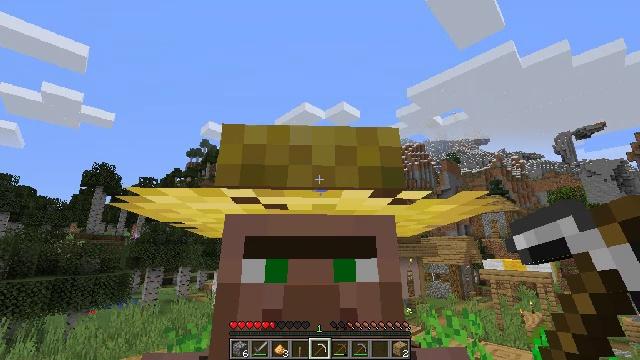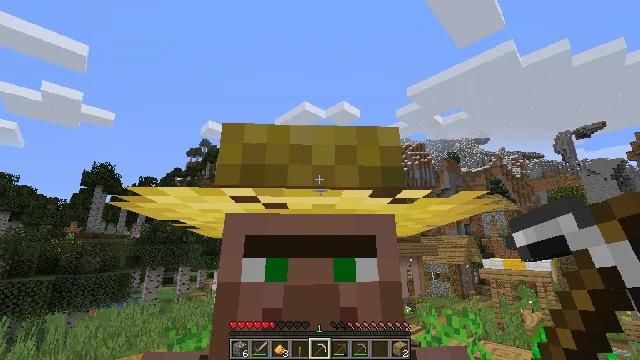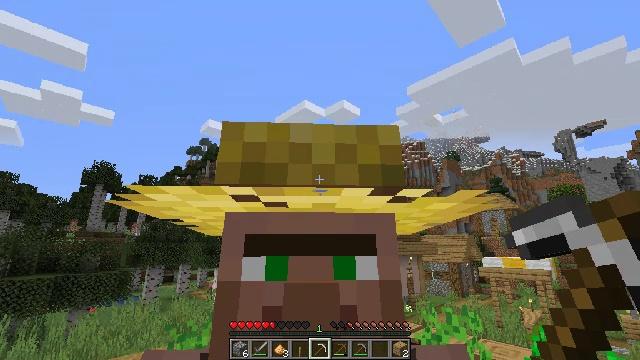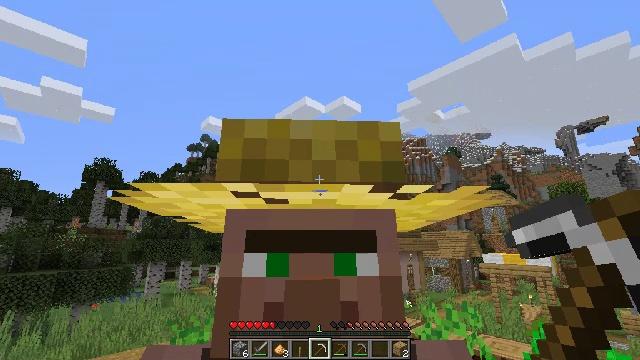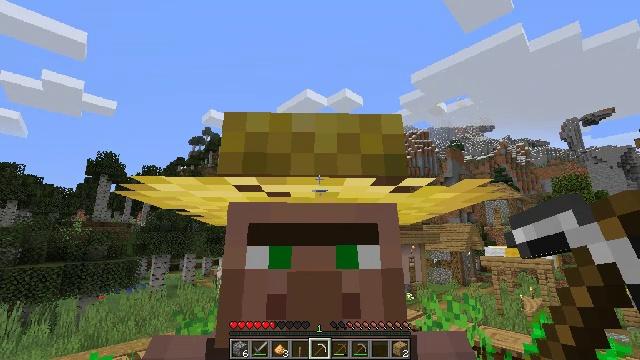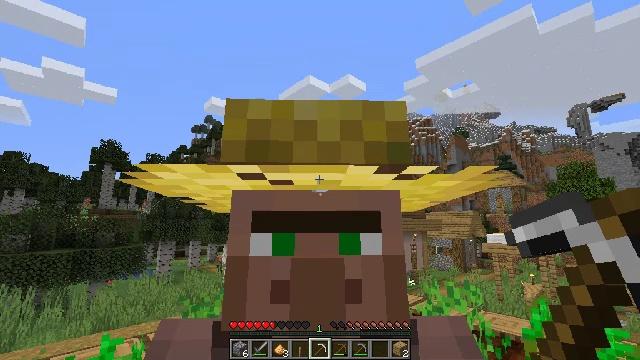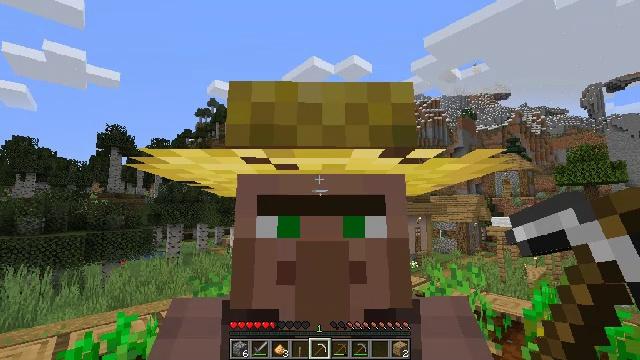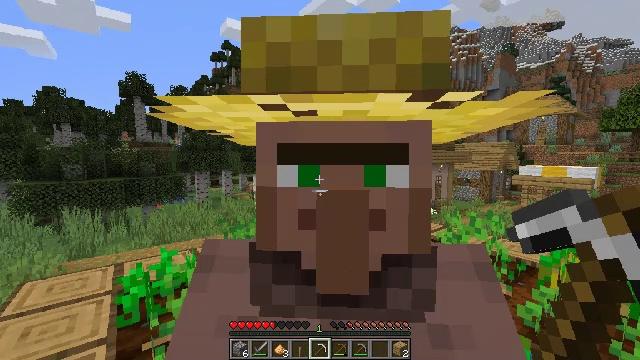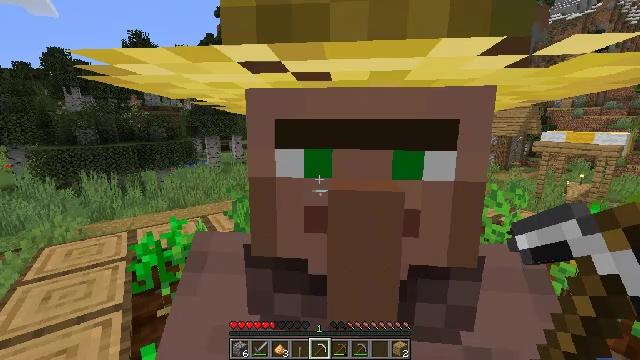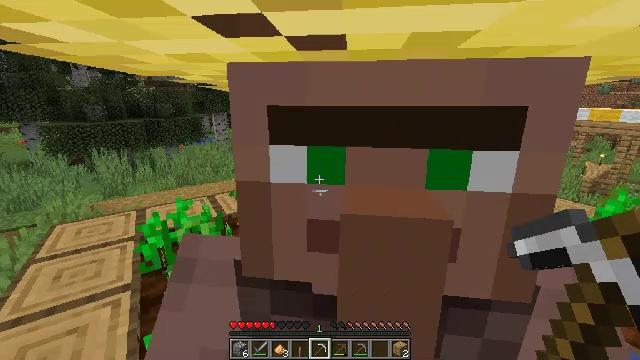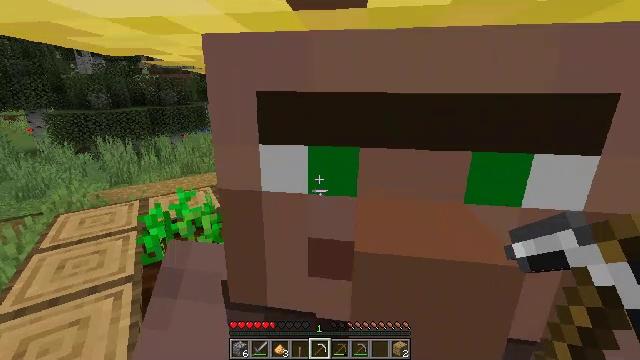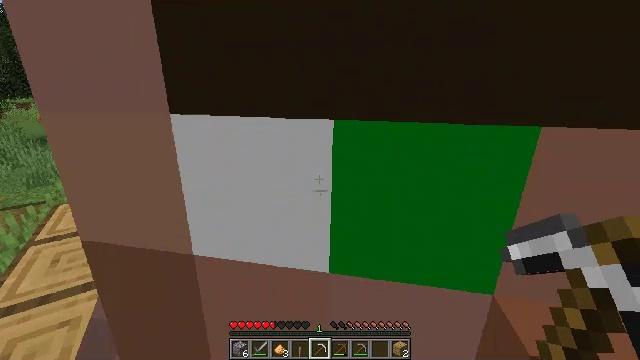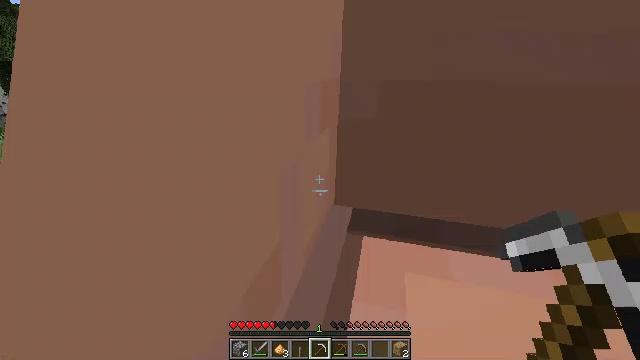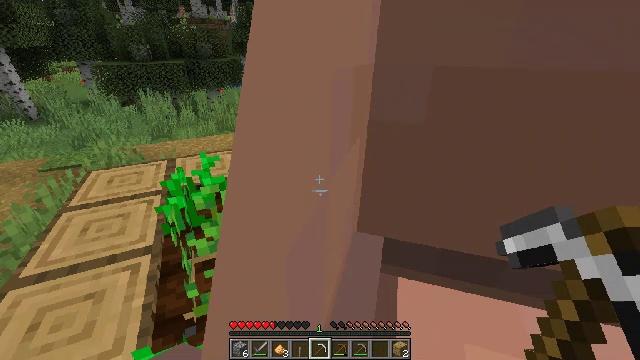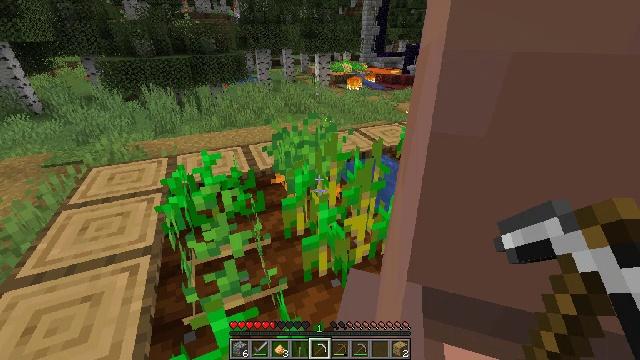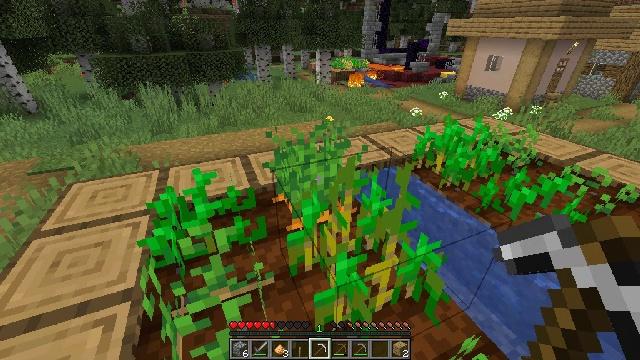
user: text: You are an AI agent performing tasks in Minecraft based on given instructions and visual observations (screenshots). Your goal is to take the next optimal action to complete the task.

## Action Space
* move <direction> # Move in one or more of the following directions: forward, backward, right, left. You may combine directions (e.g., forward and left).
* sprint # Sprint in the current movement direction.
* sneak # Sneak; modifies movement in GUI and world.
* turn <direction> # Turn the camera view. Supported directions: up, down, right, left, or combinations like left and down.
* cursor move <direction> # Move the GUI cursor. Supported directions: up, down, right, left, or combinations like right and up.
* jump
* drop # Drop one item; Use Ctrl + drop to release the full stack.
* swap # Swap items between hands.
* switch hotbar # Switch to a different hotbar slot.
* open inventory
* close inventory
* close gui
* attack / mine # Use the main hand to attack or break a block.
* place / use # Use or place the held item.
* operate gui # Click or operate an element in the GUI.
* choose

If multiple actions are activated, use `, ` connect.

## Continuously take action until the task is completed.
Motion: motion action
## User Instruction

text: Use your axe to get birch logs.
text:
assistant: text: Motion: no_op
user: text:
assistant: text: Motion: no_op
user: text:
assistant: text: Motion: no_op
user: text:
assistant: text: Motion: turn down
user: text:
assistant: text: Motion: turn down
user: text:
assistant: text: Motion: turn left and down
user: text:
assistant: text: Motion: move forward, turn left and down
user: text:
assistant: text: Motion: move forward, turn left and down
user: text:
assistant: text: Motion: move forward, turn left and down
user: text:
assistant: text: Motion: move forward, turn left and down
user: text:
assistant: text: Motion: move forward, turn left and down
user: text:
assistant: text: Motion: move forward, turn left and down
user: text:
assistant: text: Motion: move forward, turn left and down
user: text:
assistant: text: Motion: move forward
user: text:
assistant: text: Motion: move forward
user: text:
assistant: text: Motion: move forward
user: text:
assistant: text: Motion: move forward, turn down
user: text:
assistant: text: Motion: move forward, turn down
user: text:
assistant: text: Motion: move forward, turn down
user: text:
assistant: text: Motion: move forward
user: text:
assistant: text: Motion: move forward, turn right
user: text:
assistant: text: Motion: move forward, turn right
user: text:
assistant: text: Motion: move forward, turn right and up
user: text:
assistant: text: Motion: move forward, turn right and up
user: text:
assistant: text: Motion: move forward, turn right and up
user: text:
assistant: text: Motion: move forward, turn up
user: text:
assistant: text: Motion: move forward
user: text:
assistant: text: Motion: move forward
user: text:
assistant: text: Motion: move forward
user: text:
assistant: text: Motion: move forward